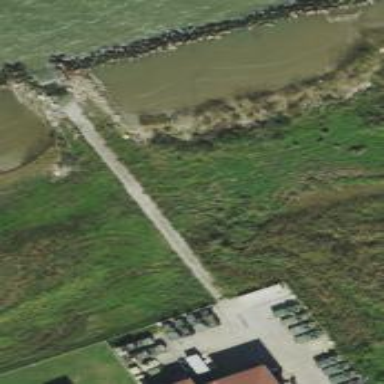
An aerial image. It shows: Slipway on service road designed for leisure land access.